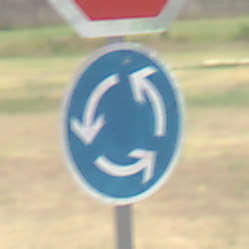
Verkehrszeichen: Kreisverkehr
Zusatzzeichen oben: Stop
Umgebung: Outdoor, Nature
Tageszeit: Midday
Wetter: Clear
Licht: Natural
Jahreszeit: NotSpecified
Kontrast: HighContrast